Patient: sex F, age 73
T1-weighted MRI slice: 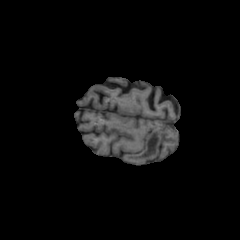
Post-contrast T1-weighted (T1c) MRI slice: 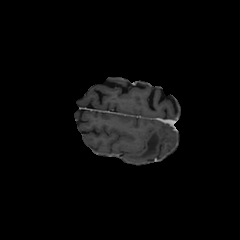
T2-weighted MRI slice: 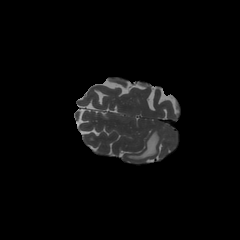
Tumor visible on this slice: yes
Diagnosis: Glioblastoma, IDH-wildtype
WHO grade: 4